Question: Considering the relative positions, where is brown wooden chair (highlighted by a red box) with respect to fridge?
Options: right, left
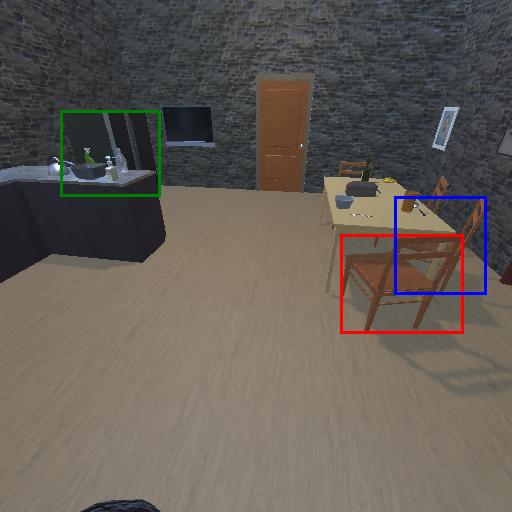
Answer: right